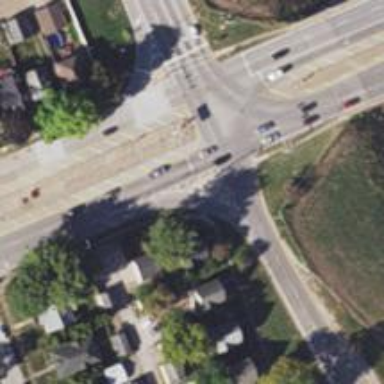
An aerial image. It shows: Asphalt road with secondary link designation.